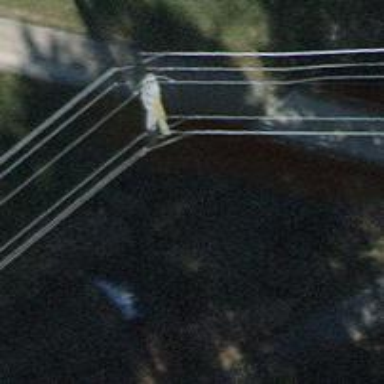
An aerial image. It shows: Concrete power pole.